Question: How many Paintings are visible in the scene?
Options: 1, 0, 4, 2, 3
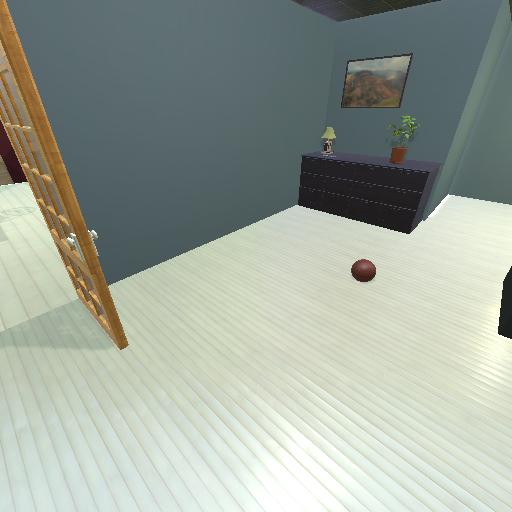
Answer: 1